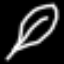
Label: leaf